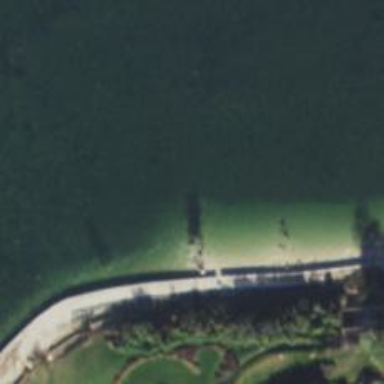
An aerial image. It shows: Breakwater structure.